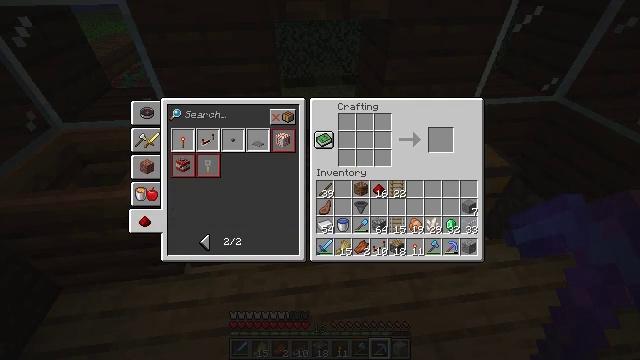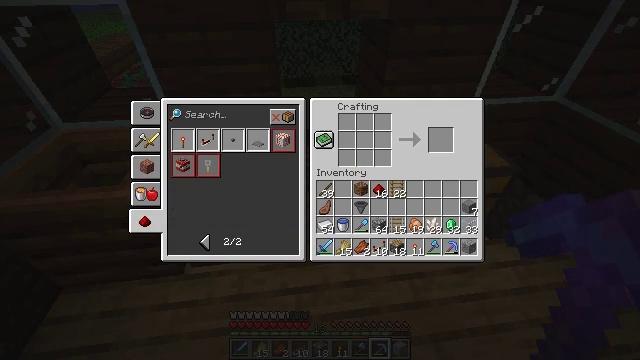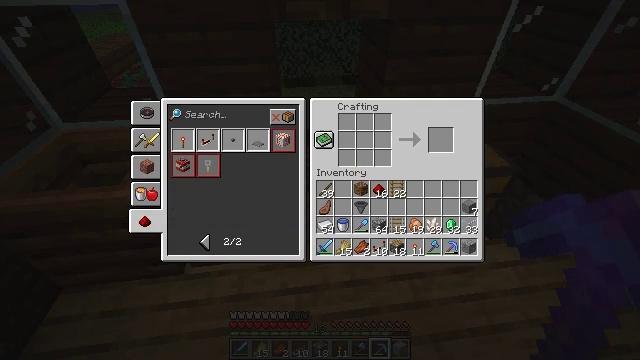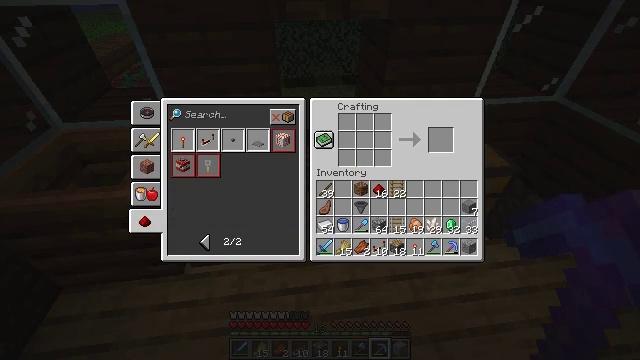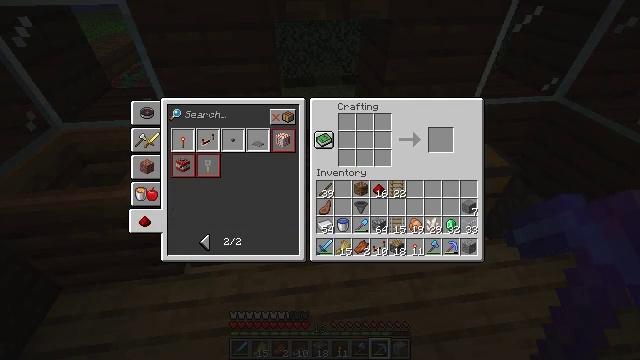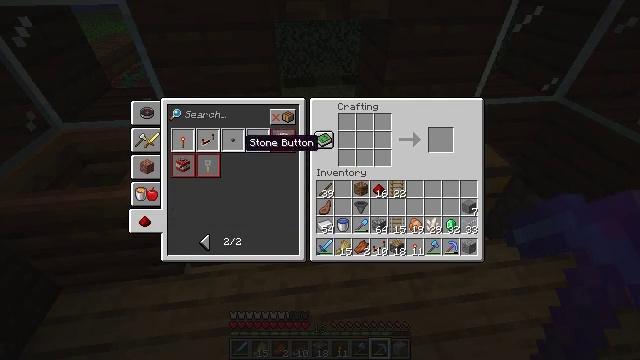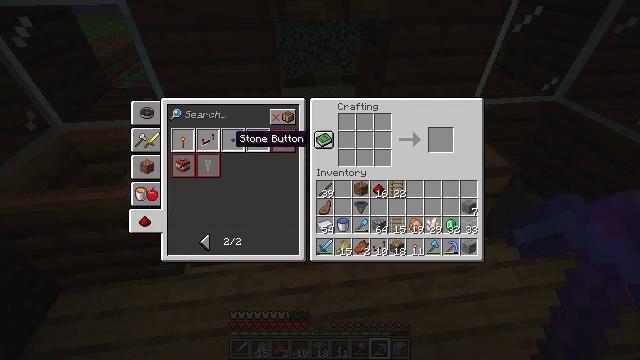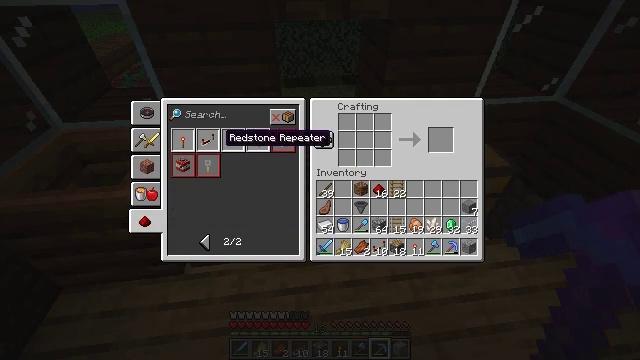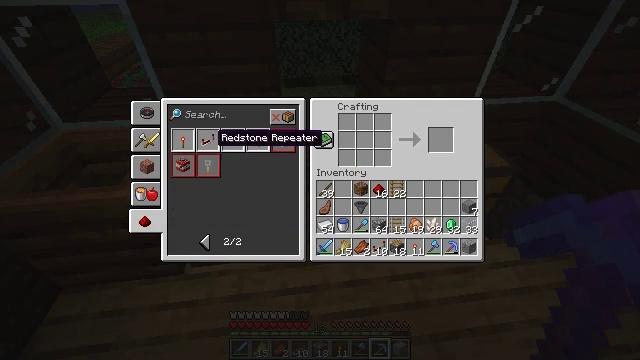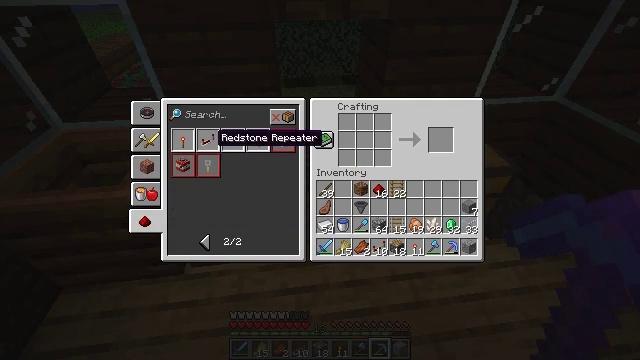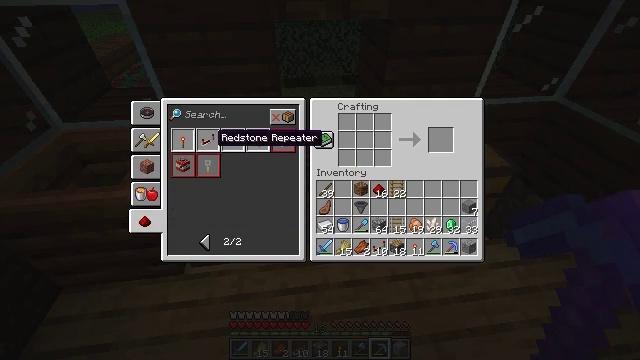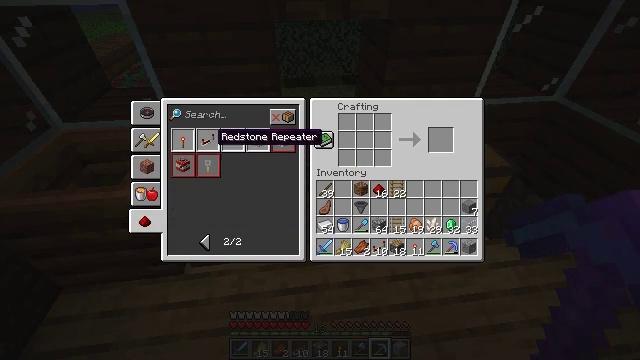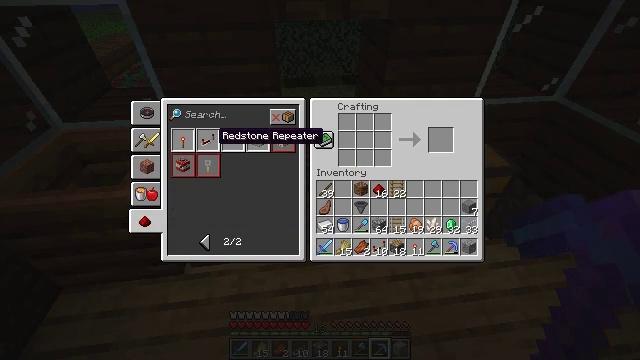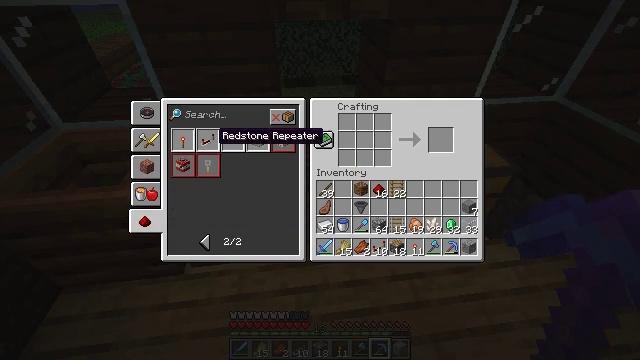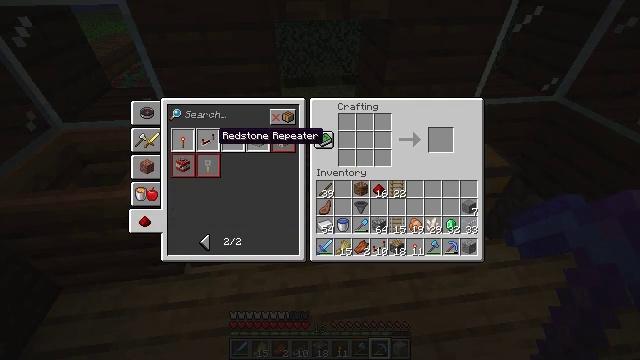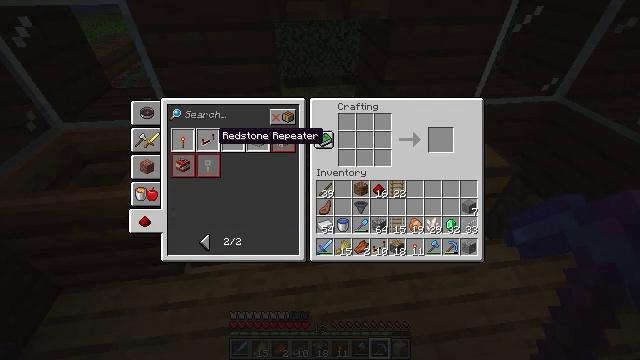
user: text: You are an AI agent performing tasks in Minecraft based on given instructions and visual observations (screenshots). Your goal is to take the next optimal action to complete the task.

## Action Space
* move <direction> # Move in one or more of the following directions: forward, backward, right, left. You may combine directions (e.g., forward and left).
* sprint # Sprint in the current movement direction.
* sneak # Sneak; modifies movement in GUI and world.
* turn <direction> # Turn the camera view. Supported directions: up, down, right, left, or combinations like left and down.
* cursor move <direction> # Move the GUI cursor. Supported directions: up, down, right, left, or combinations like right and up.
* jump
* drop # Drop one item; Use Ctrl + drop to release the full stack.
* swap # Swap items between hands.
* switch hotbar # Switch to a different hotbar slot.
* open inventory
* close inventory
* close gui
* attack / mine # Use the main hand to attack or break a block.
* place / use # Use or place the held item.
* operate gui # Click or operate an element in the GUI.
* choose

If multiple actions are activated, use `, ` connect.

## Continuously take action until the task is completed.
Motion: motion action
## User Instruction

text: Combine materials in the crafting table to craft a repeater.
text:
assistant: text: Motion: cursor move up
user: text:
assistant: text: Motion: cursor move up
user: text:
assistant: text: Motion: sneak, cursor move up
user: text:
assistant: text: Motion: sneak, cursor move up
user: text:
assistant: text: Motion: sneak, cursor move left and up
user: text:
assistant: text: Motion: sneak, cursor move left
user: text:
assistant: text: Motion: sneak, cursor move left
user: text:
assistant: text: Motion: sneak, cursor move left
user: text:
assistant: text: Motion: sneak
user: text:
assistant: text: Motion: sneak
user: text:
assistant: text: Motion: sneak
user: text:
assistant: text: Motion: sneak
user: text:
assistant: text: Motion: sneak, operate gui
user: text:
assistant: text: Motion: sneak, operate gui
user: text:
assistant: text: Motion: sneak
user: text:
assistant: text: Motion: sneak
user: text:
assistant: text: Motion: sneak
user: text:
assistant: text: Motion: sneak
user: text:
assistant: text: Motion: sneak, cursor move right and down
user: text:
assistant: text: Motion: sneak, cursor move right
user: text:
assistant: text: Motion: sneak, cursor move right
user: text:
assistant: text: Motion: sneak, cursor move right
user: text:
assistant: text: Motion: sneak, cursor move right
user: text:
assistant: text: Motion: sneak
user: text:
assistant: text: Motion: sneak
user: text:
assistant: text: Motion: sneak
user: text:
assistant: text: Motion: sneak
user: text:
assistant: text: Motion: sneak
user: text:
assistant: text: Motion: sneak
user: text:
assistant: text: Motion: sneak